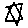
Label: star